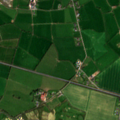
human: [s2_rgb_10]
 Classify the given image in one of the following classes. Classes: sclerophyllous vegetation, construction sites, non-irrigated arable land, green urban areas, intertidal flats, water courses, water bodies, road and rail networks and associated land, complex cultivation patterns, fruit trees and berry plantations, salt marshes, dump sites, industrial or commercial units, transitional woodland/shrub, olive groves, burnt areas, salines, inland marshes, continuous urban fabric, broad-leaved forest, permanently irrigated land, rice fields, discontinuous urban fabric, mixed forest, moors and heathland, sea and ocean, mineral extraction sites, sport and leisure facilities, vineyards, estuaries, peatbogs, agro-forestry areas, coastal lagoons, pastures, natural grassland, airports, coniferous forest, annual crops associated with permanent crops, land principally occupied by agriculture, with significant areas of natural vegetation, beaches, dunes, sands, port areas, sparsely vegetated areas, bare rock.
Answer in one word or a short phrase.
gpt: discontinuous urban fabric, sport and leisure facilities, non-irrigated arable land, pastures